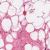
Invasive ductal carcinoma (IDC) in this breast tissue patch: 0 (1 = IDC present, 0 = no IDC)